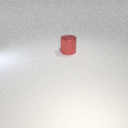
large red metal cylinder